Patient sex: M
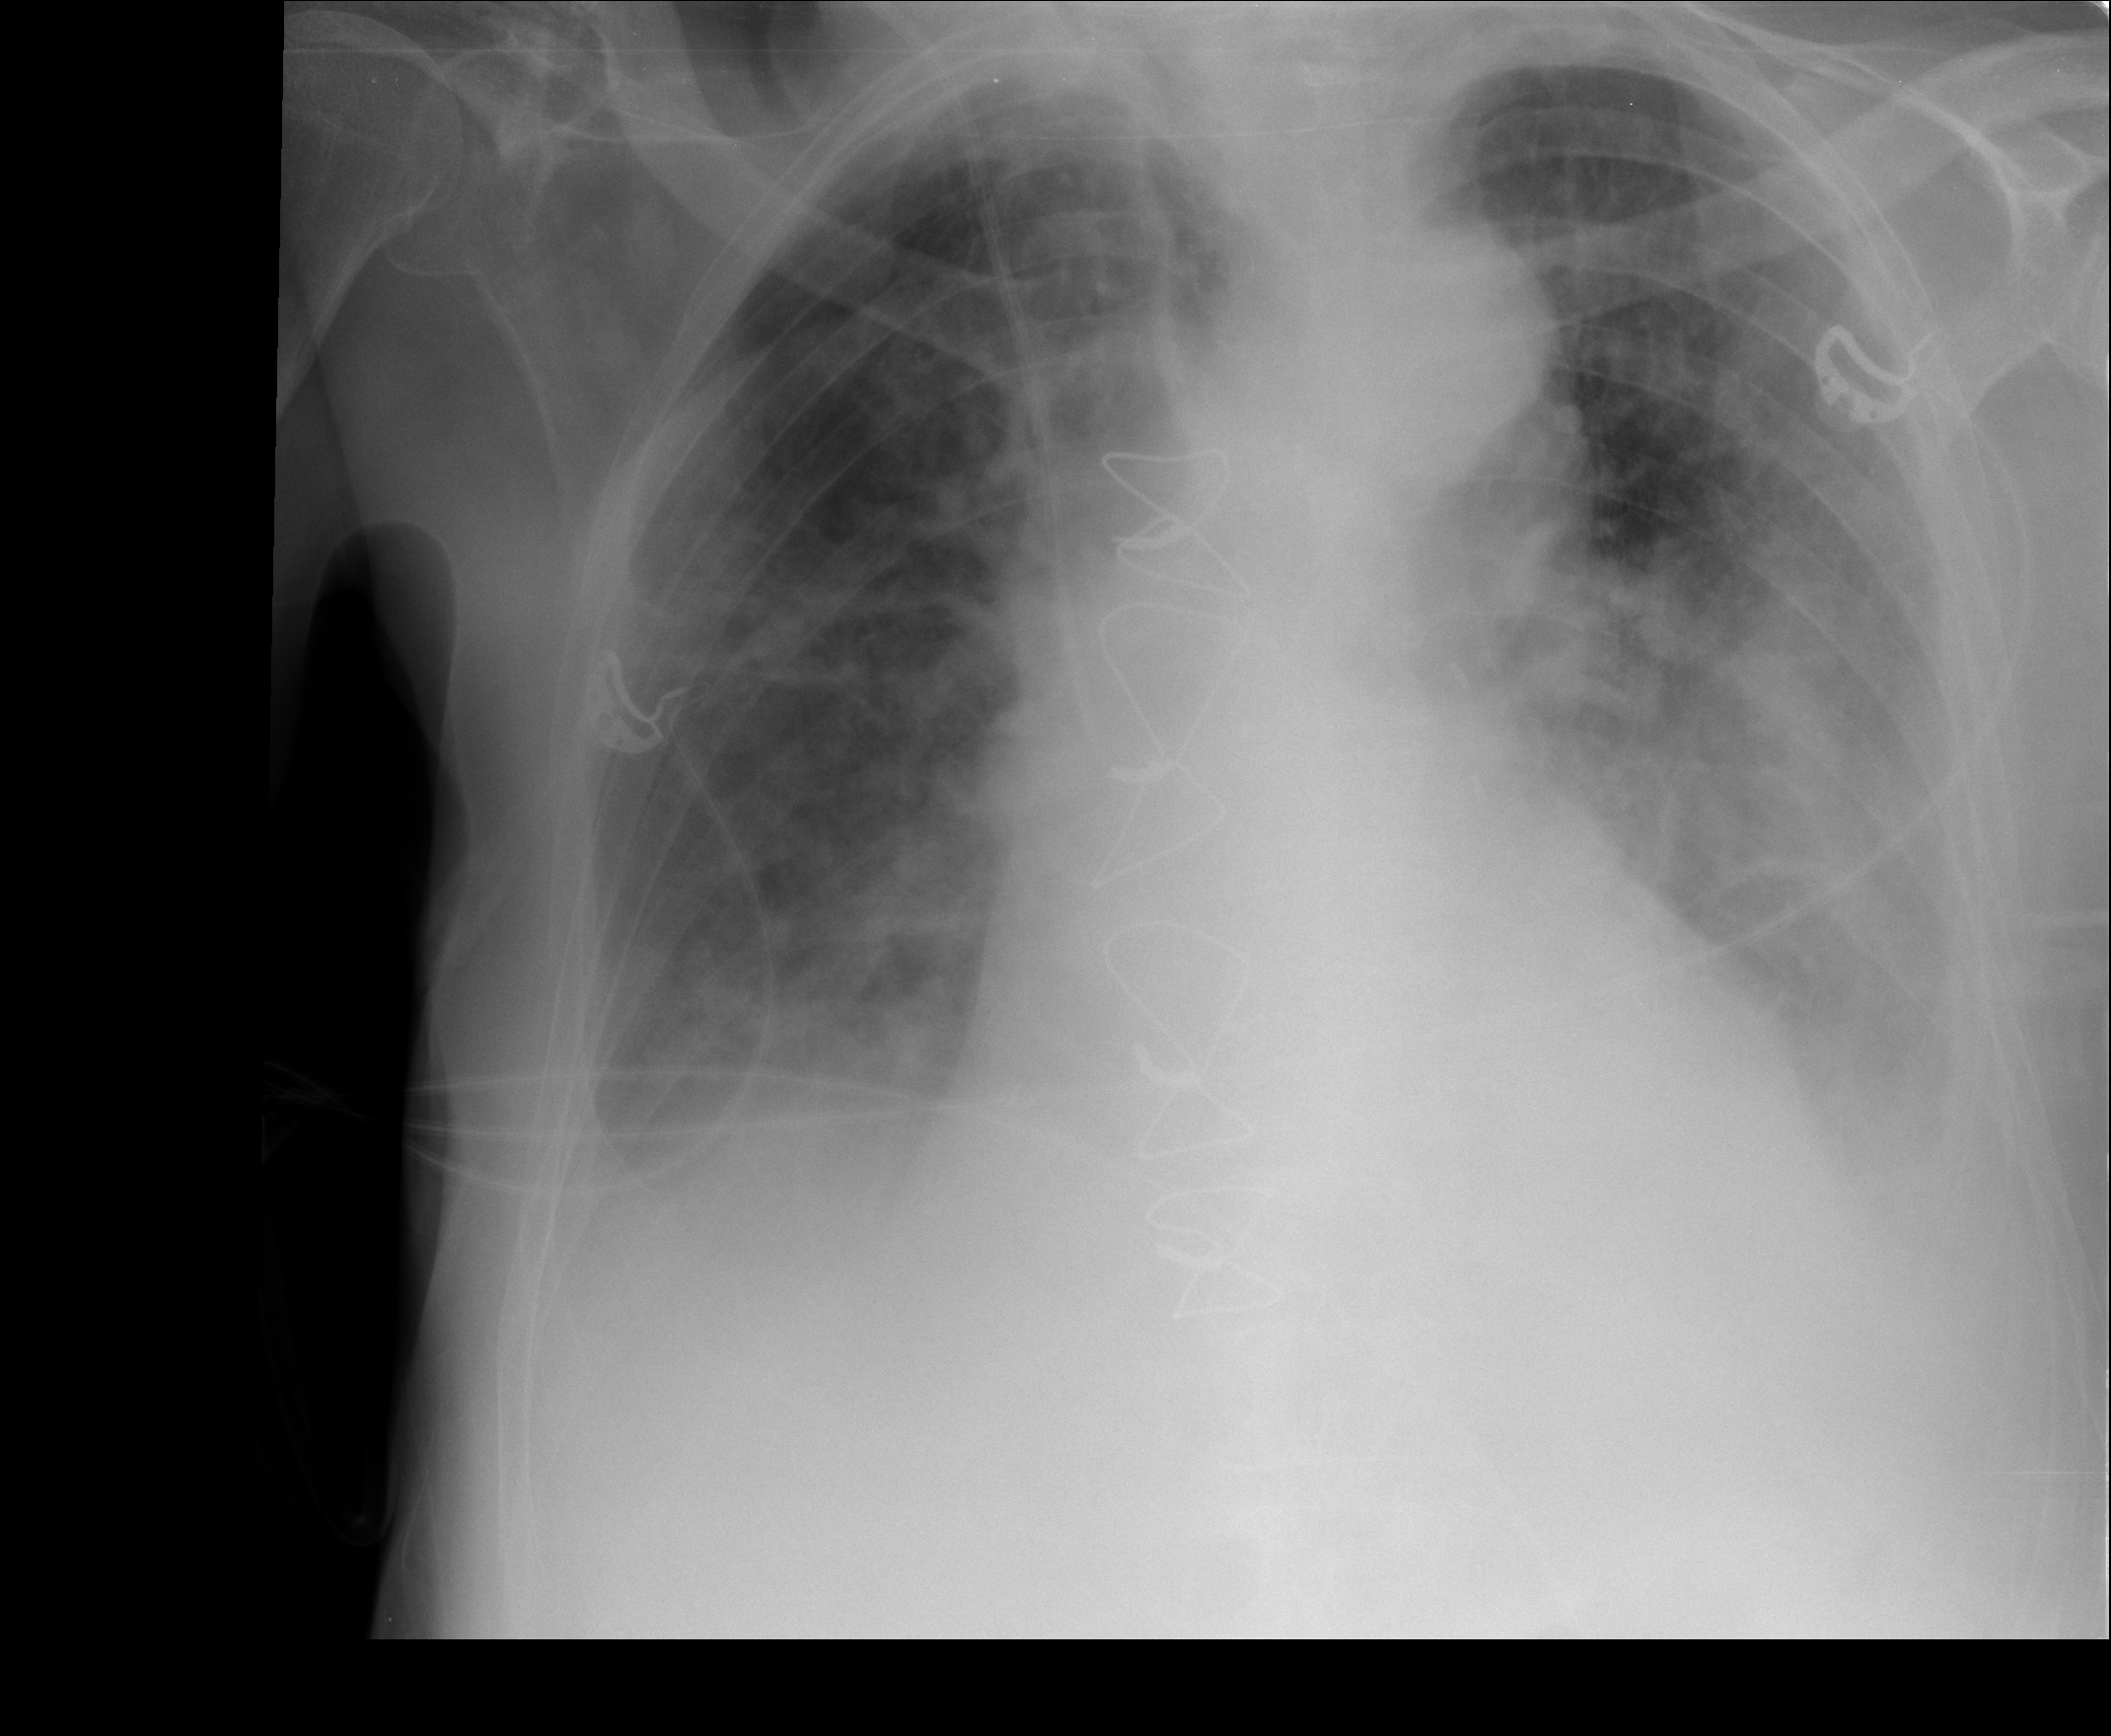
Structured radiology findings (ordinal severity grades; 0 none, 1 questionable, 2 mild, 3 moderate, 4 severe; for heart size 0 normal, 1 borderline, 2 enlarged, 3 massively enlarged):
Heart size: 2
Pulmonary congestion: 2
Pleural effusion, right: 2
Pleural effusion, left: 2
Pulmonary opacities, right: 2
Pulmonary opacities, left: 3
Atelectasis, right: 2
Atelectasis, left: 2